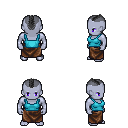
a pixel art fantasy rpg character, male body template, dark elf, purple skin, teal pirate shirt, robe skirt, gray short mohawk hairstyle, four views (front, back, left, right), 2x2 character sprite sheet, small pixel art, hard edges, no anti-aliasing